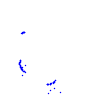
Particle: pion